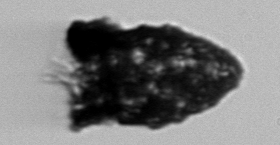
Label: Stenosemella_pacifica